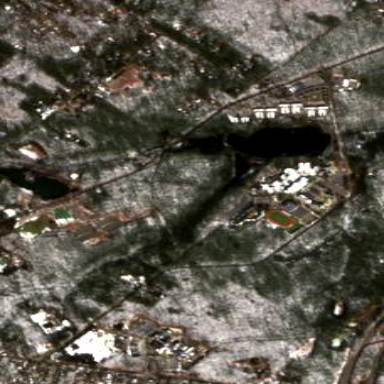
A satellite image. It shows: University.